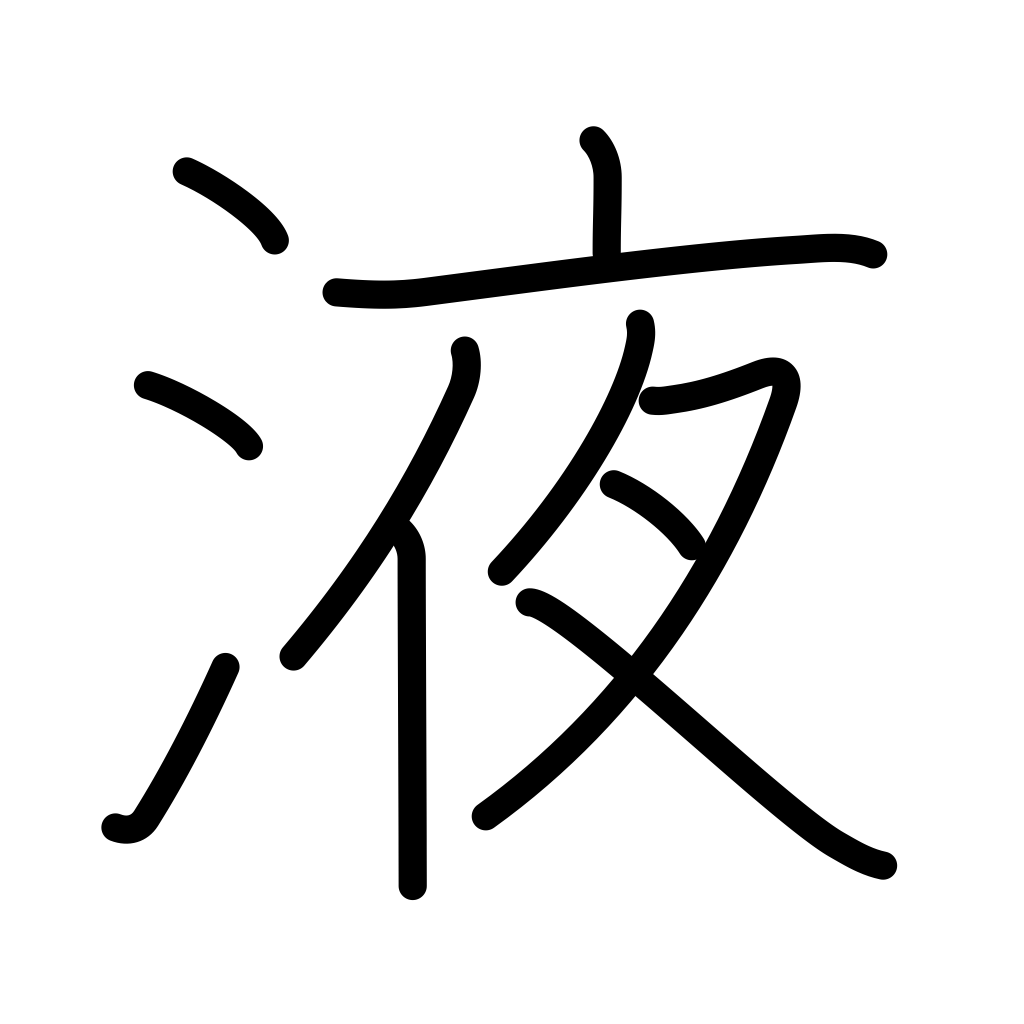
Meaning: fluid, liquid, juice, sap, secretion